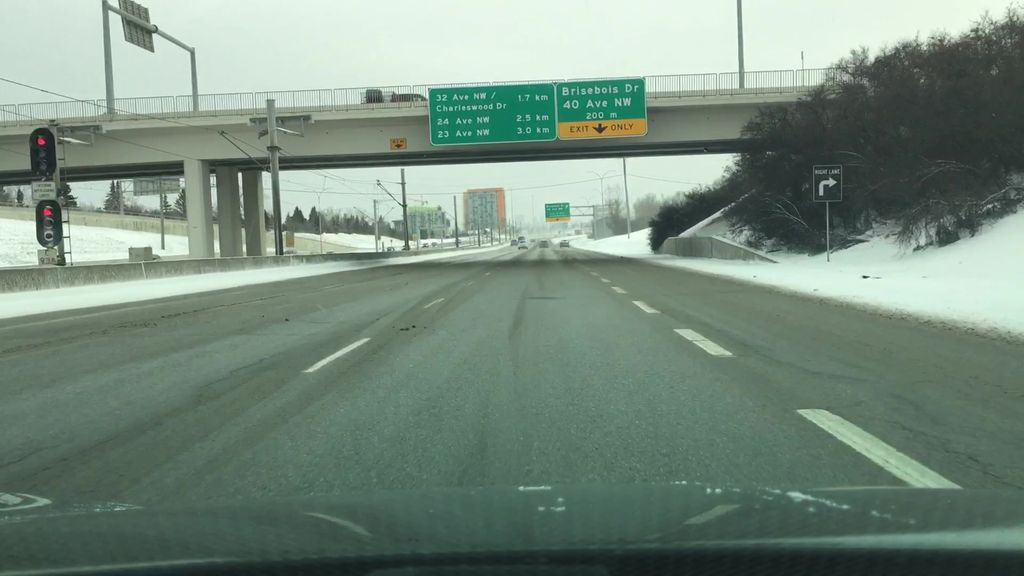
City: calgary